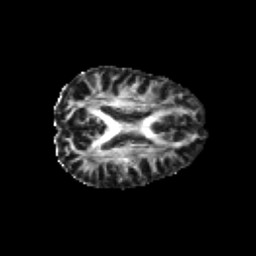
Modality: FA
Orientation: axial
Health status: healthy
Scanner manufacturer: philips
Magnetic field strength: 3 T
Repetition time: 6.964 s
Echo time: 0.092 s